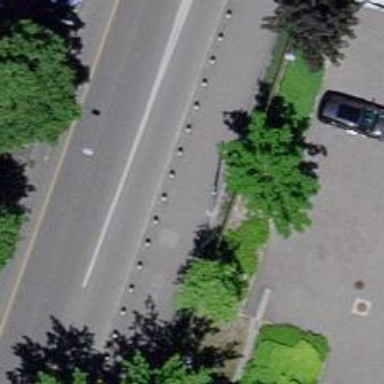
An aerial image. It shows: Bollard barrier.